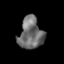
Tissue: lung
Cell type: Epithelial cells
Senescence score: 0.2411
Nuclear area (px): 746
Mean DAPI intensity: 109.645